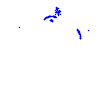
Particle: pion